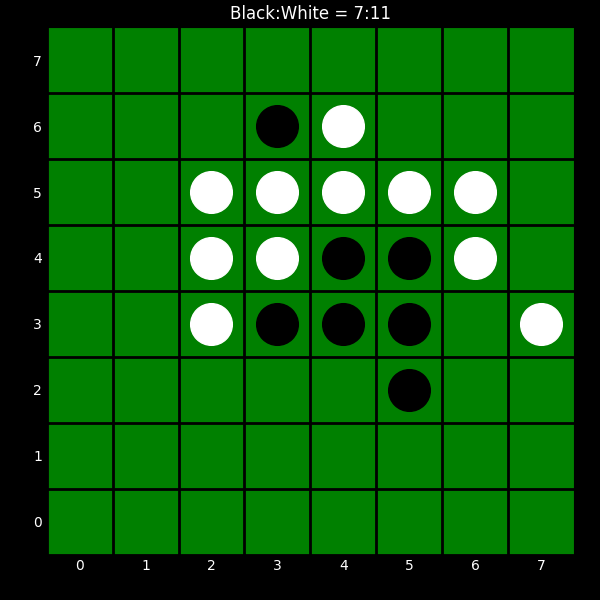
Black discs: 7
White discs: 11